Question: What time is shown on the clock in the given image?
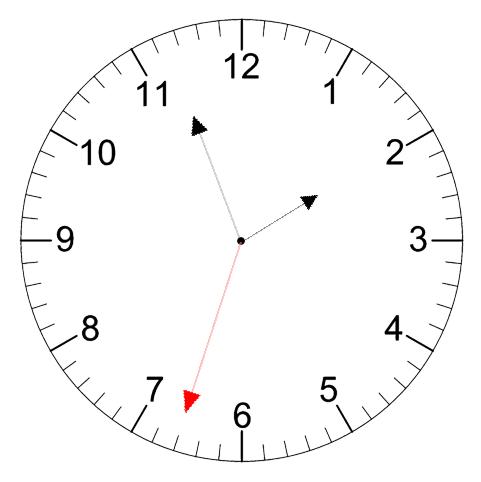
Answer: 01:56:33